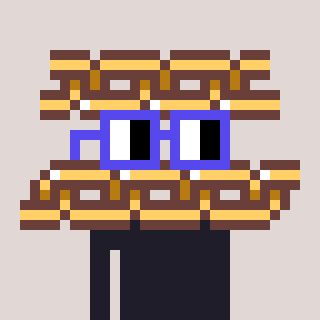
a pixel art character with square blue glasses, a chain-shaped head and a yellow-colored body on a warm background